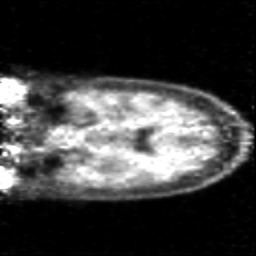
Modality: PET
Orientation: coronal
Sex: female
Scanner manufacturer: siemens